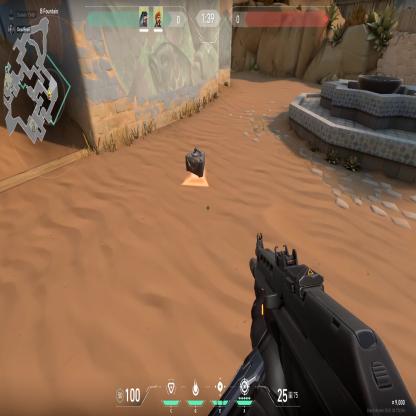
Label: dropped spike